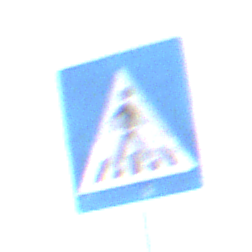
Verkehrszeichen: FussgaengerueberwegLinks
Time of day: SunriseSunset
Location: Outdoor (Suburban)
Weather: PartlyCloudy
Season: NotSpecified
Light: Natural